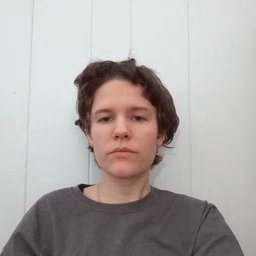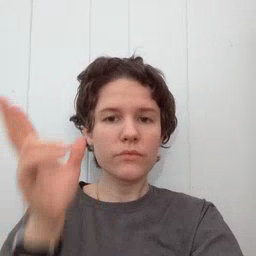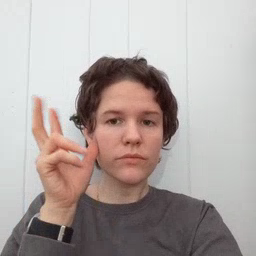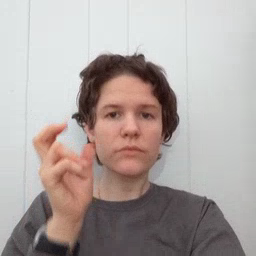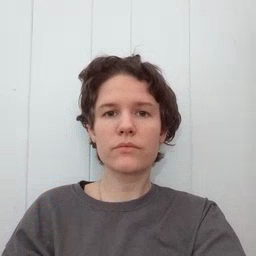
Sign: hear